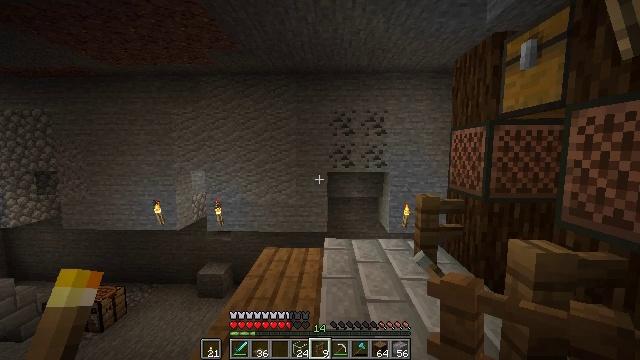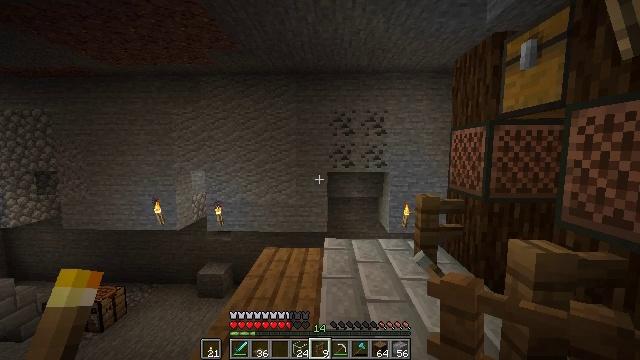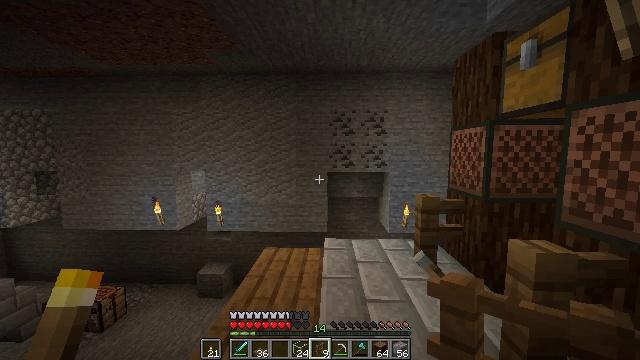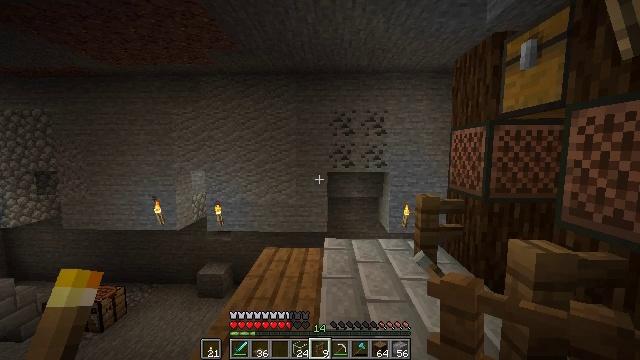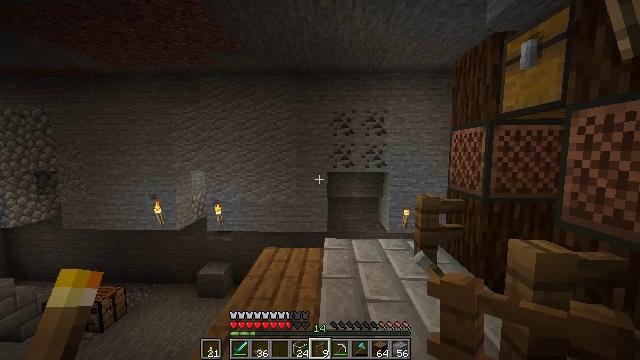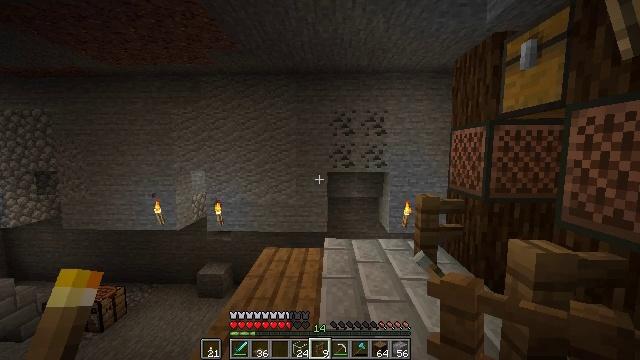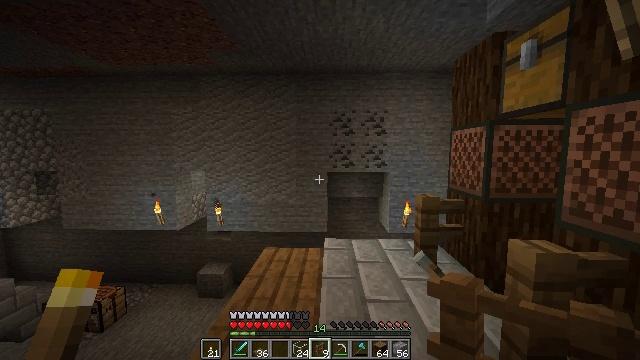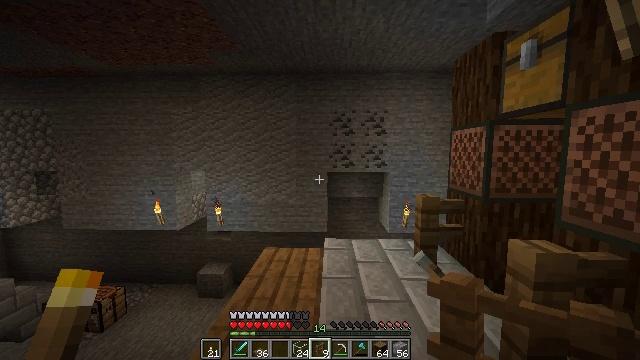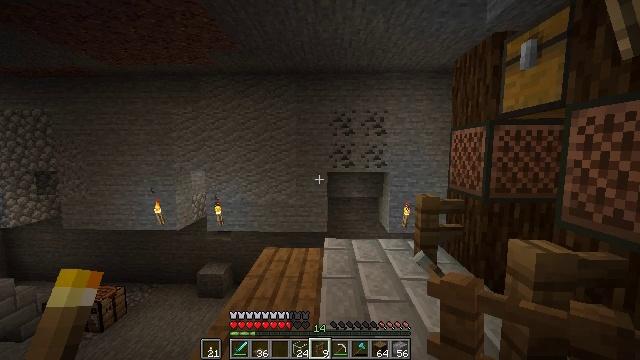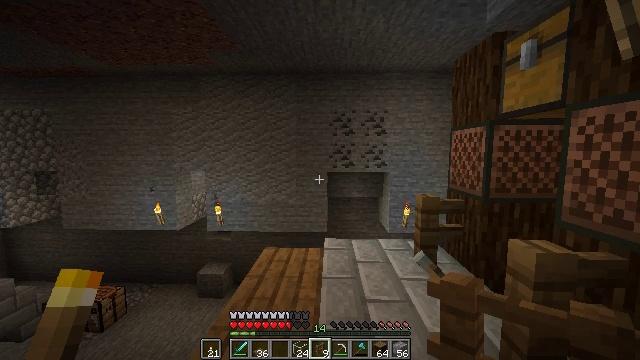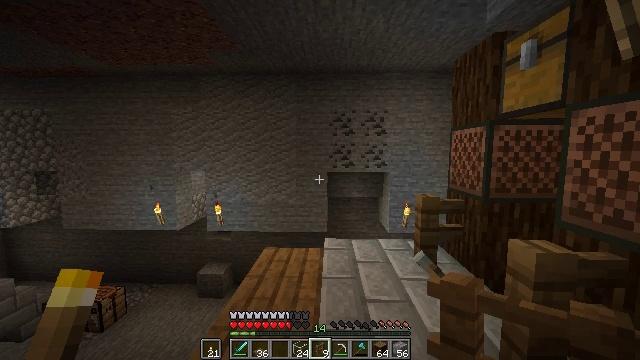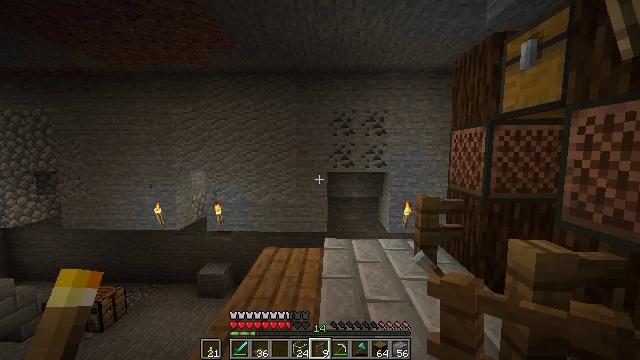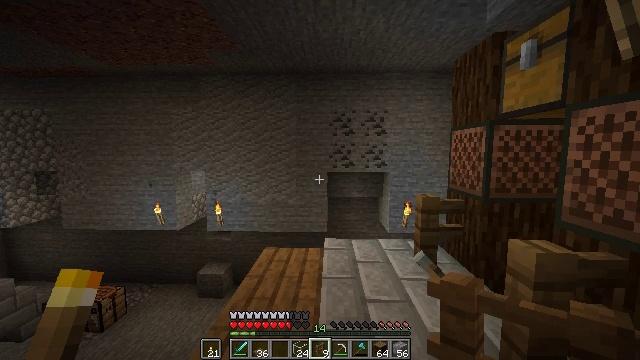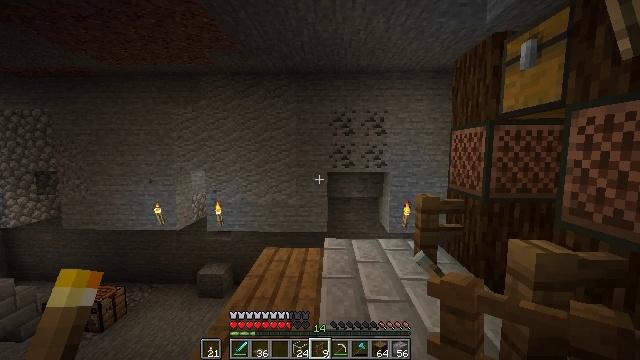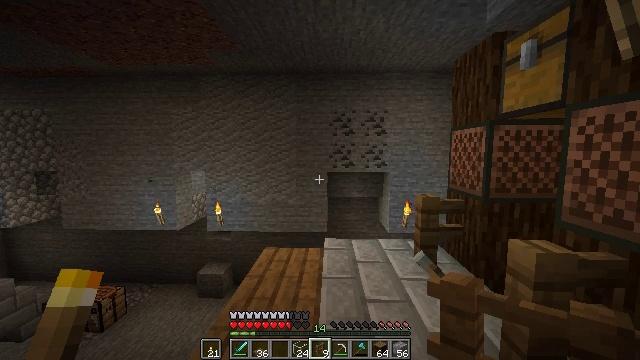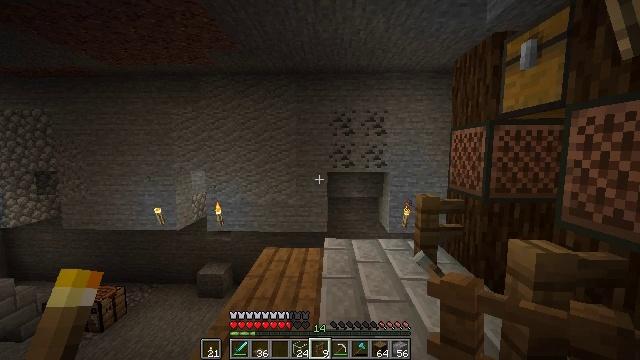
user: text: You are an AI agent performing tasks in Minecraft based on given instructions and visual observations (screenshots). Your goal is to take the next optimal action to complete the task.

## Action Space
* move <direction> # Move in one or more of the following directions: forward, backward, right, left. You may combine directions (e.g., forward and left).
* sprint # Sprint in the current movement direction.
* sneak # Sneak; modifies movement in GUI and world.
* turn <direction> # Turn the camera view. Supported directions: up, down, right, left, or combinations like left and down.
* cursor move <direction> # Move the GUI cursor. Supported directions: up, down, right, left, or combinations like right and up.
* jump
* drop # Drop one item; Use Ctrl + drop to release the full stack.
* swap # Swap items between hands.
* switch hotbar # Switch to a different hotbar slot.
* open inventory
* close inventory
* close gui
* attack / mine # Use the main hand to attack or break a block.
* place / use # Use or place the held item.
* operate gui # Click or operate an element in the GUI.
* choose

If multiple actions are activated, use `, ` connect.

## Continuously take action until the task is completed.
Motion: motion action
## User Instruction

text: Use spruce planks to craft spruce stairs.
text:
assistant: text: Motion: no_op
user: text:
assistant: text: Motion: no_op
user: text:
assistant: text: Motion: no_op
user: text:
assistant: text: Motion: no_op
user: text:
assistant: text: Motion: no_op
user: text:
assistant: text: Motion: no_op
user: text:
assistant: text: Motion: no_op
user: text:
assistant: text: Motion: no_op
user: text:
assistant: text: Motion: no_op
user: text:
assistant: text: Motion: no_op
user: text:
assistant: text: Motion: no_op
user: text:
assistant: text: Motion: no_op
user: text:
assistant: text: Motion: no_op
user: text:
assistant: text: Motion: no_op
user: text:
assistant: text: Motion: no_op
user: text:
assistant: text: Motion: no_op
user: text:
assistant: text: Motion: no_op
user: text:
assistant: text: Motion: no_op
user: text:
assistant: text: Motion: no_op
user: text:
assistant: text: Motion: no_op
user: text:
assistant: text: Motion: no_op
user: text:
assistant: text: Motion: no_op
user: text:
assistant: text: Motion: no_op
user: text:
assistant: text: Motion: no_op
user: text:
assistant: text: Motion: no_op
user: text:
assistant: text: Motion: no_op
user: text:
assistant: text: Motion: no_op
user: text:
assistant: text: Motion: no_op
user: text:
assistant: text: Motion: no_op
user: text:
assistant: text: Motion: no_op